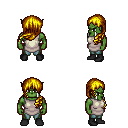
a pixel art fantasy rpg character, male body template, orc, green skin, white tunic, teal pants, blonde left-swept hairstyle, black shoes, four views (front, back, left, right), 2x2 character sprite sheet, small pixel art, hard edges, no anti-aliasing